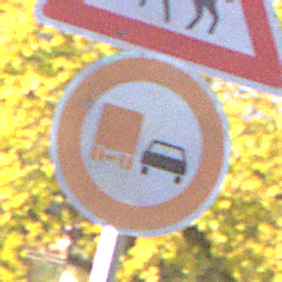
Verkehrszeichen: UeberholverbotKraftfahrzeuge
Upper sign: ReiterRechts
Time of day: SunriseSunset
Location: Outdoor (Urban)
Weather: PartlyCloudy
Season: Autumn
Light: Natural